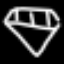
Label: diamond